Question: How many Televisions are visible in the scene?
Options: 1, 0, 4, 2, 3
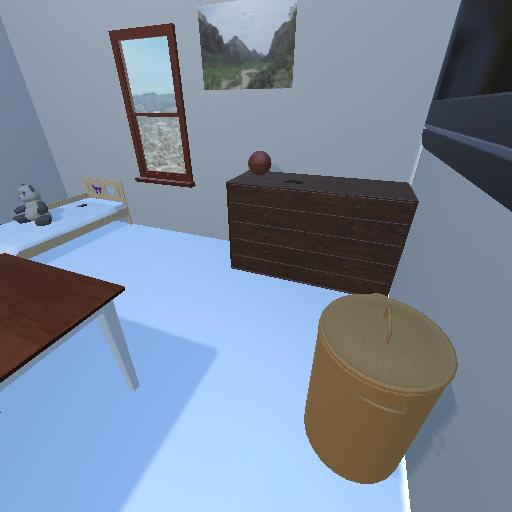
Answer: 1